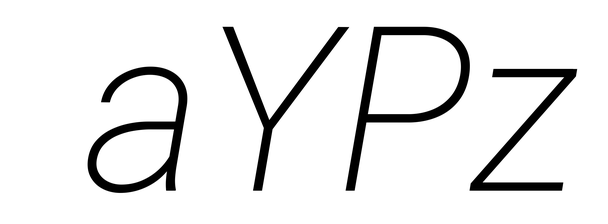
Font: Roboto-Italic_ExtraLight_Italic